Question: OK, I know this has been asked before but none of the answers seems to apply to my case. I'm trying to get a very tiny piece of jQuery running (I'm just getting started on it).
'''
jQuery(document).ready(function(){
jQuery('.comtrig').on('click',function(){
$(this).next().animate({'display':'inline'},1000);
});
})();
'''
I get the error 'TypeError: jQuery(...).ready(...) is not a function' in FF or 'Uncaught TypeError: object is not a function' in Chrome.
- '$''jQuery'- - -
What am I missing here?
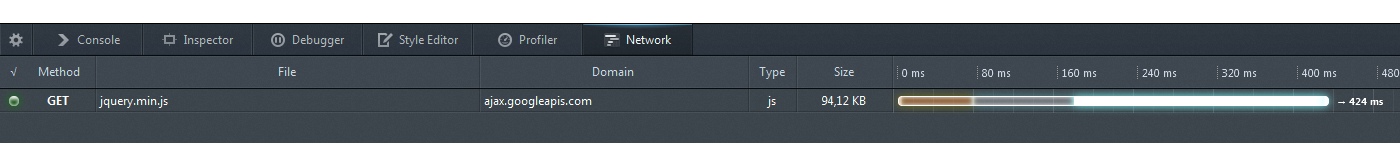
Answer: try to remove this '();' at the end of doc ready:
'''
jQuery(document).ready(function(){
jQuery('.comtrig').on('click',function(){
$(this).next().animate({'display':'inline'},1000);
});
}); //<----remove the (); from here
'''
'();' is normally used to have a which has some kind of syntax like this:
'''
(function(){
// your stuff here
})(); //<----this invokes the function immediately.
'''
---
Your errors:
in firefox = 'TypeError: jQuery(...).ready(...) is not a function'
in chrome = 'Uncaught TypeError: object is not a function'
because:
Your document ready handler is not a .